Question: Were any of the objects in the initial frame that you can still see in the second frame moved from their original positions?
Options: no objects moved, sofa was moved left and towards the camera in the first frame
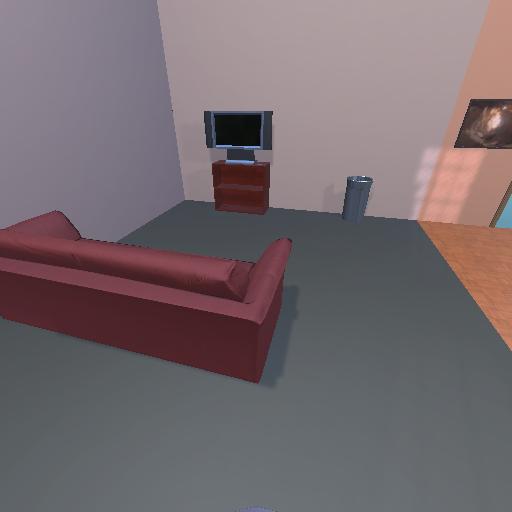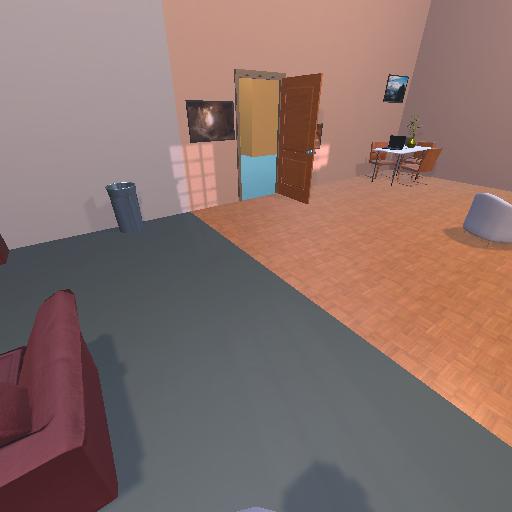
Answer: no objects moved